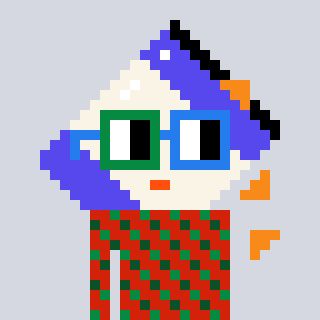
a pixel art character with square green and blue glasses, a chips-shaped head and a red-colored body on a cool background